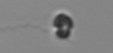
Label: Heterocapsa_rotundata